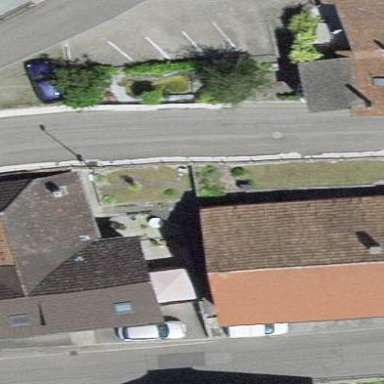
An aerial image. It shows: Semi-detached house.